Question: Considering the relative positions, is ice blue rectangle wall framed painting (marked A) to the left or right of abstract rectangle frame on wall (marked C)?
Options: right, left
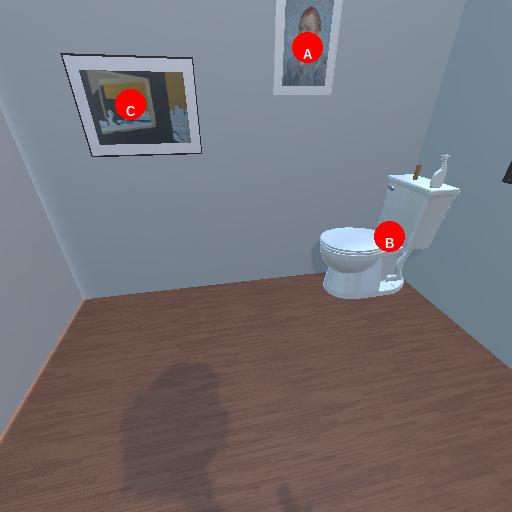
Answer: right